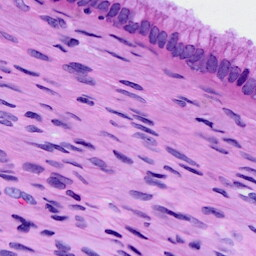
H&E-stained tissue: Cervix